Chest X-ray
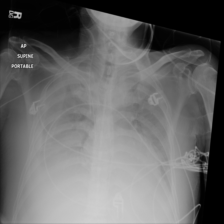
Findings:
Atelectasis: negative
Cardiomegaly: negative
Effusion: positive
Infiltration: negative
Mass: negative
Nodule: negative
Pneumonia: negative
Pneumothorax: negative
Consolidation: negative
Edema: negative
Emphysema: negative
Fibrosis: negative
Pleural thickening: negative
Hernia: negative